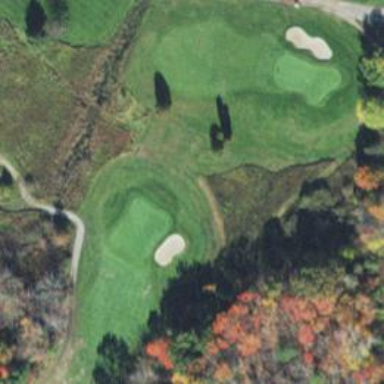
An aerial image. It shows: View of golf hole.